Field crop: maize
Growth stage: 2
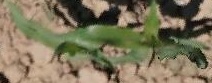
Species: maize